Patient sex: M
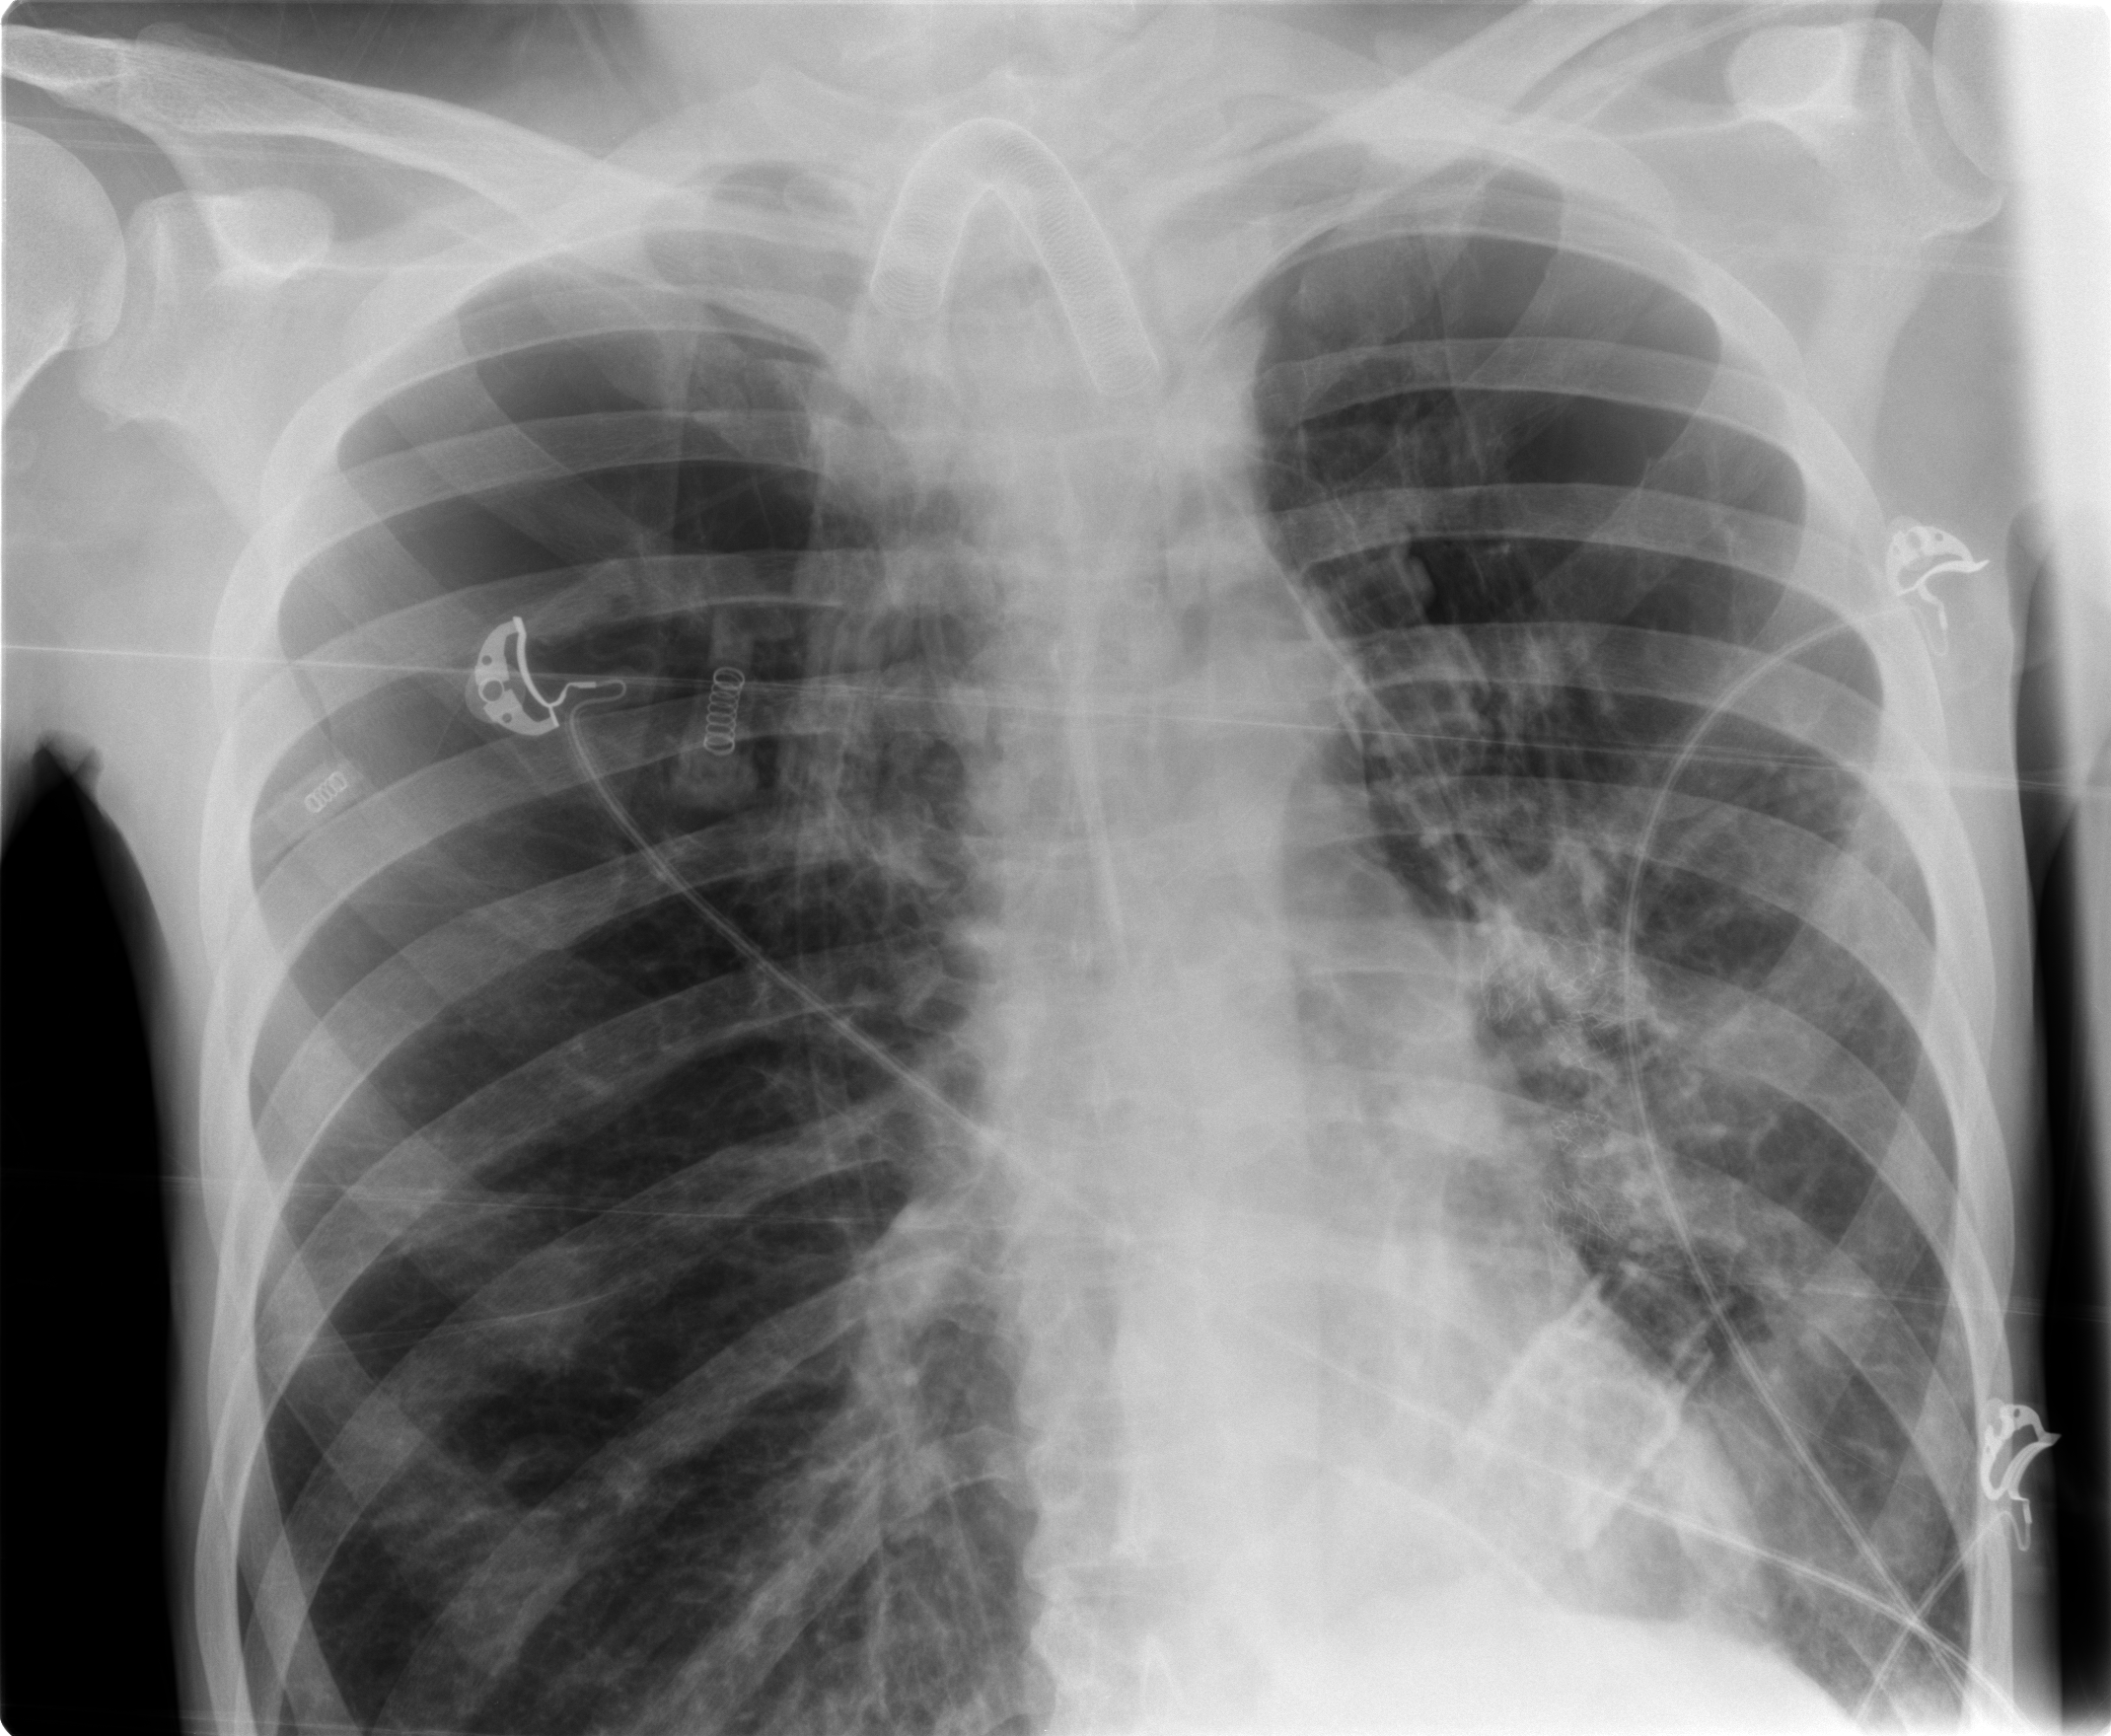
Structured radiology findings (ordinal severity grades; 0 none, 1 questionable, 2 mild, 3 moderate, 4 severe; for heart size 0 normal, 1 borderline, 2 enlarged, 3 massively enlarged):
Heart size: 0
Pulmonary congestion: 0
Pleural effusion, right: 0
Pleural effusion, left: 0
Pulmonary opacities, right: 0
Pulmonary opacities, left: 2
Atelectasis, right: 0
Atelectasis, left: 0